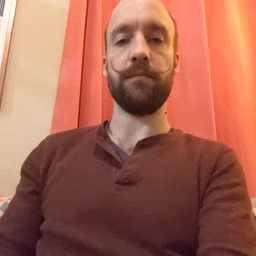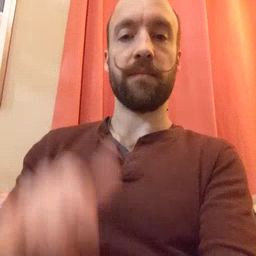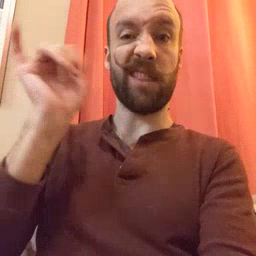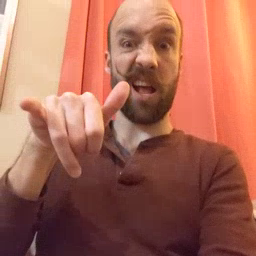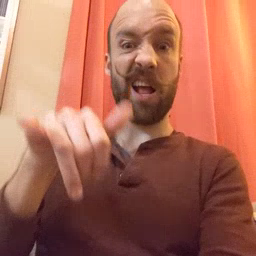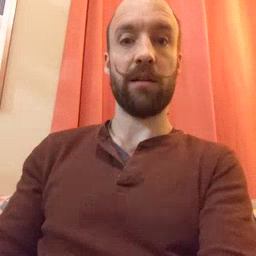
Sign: that